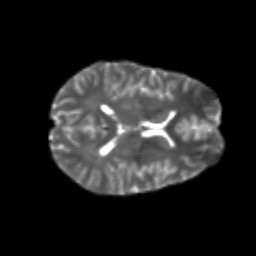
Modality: T2w
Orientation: axial
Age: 24
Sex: female
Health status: healthy
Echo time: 0.074 s